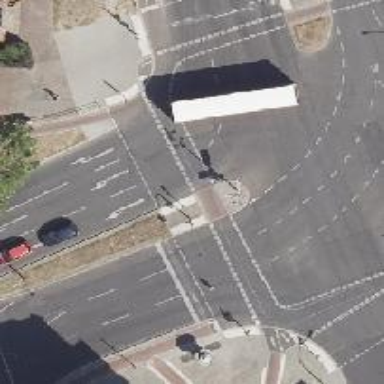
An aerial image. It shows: Footway located on traffic island.